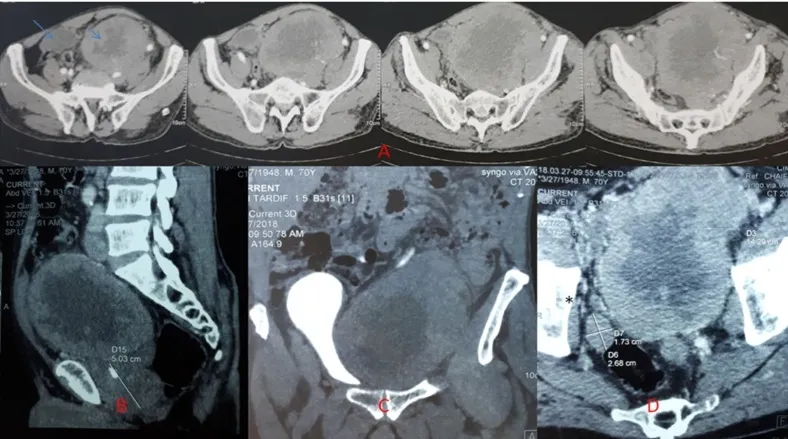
CT scan images showing a large lobulated necrotic pelvic and extraperitoneal mass with multiple swollen lomboaortic and iliac lymph nodes.
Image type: radiology (ct)